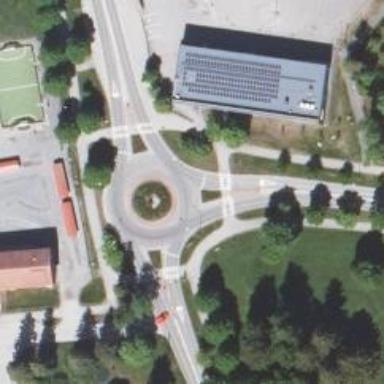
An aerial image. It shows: Tertiary road with asphalt surface leading to roundabout.